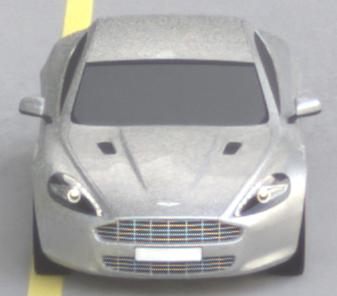
Make: Aston Martin
Model: Rapide
Detailed model: Rapide
Model produced from: 2010/03
Model produced until: 2013/07
Doors: 5
Color: white
Road condition: dry road
Daytime: sunrise or sunset
Contrast: medium contrast